Field crop: tomato
Growth stage: 2
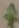
Species: solanum